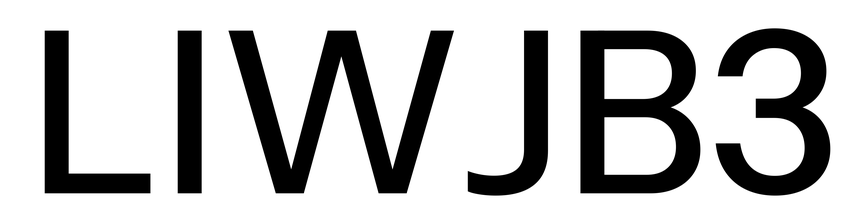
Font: InstrumentSans_Medium